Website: lowes
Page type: order-returns
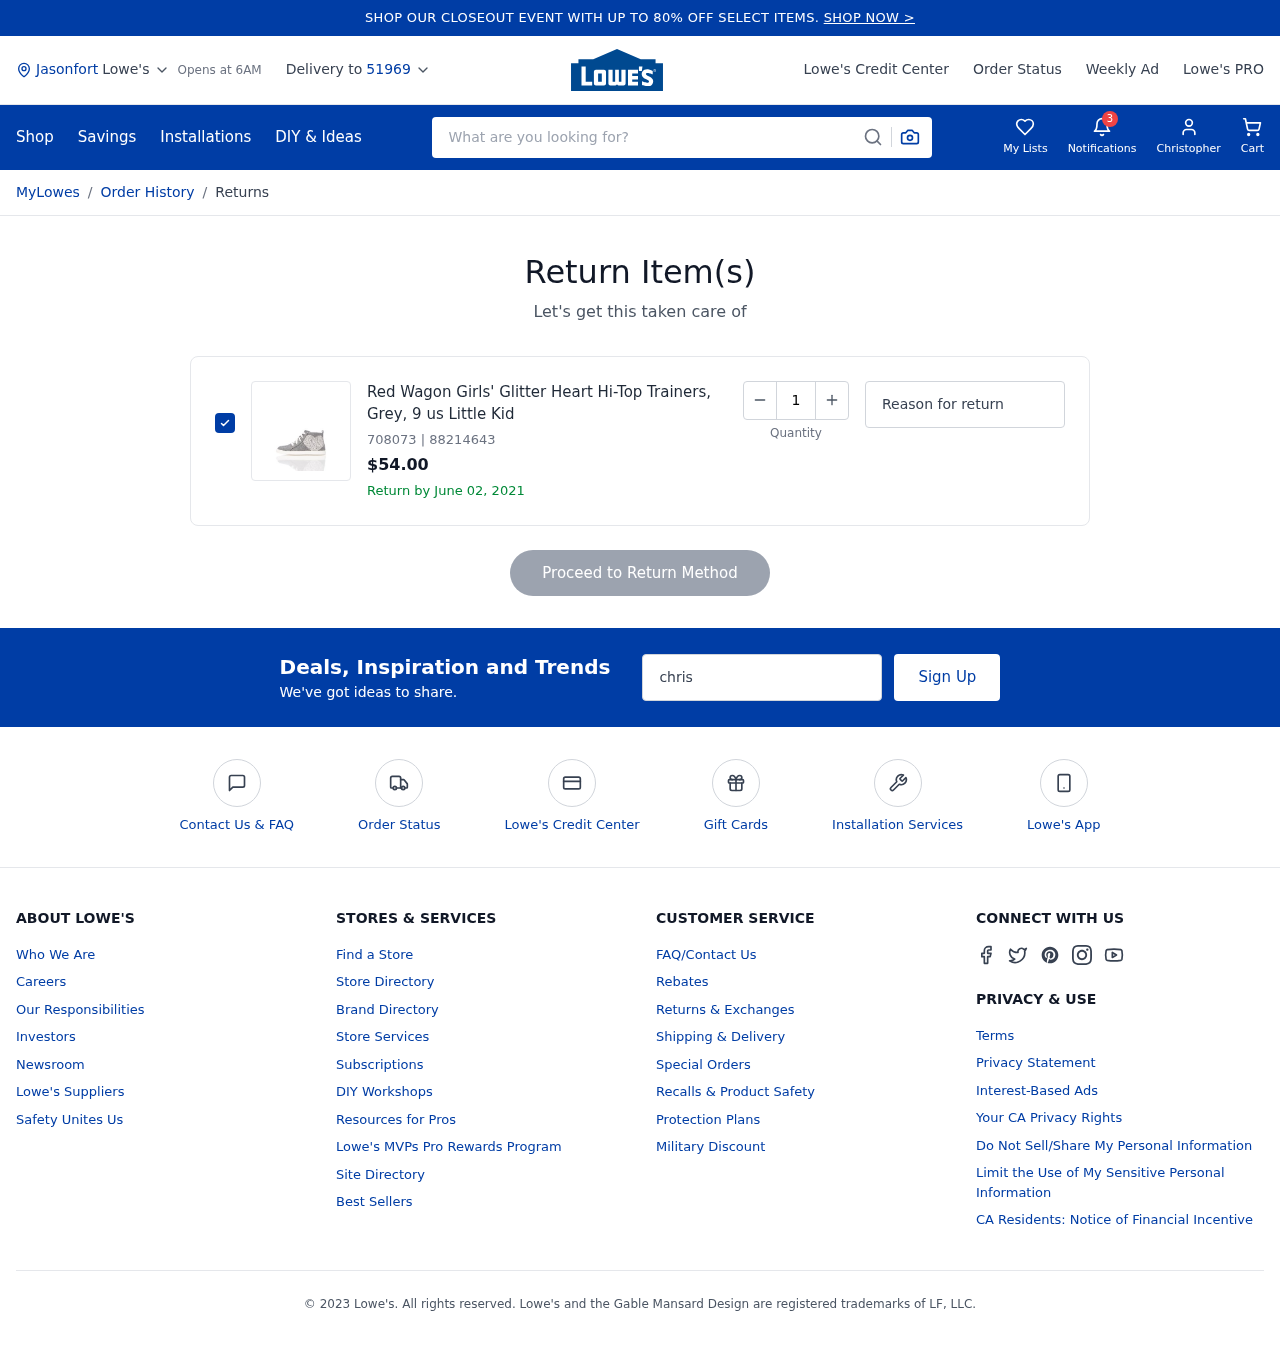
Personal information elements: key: PII_CITY
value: Jasonfort
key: PII_FIRSTNAME
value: Christopher
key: PII_POSTCODE
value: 51969
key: PII_EMAIL
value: christophercampbell@yahoo.com
Product elements: key: PRODUCT1_NAME
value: Red Wagon Girls' Glitter Heart Hi-Top Trainers, Grey, 9 us Little Kid
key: PRODUCT1_PRICE
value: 54
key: PRODUCT1_ITEM_NUMBER
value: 708073
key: PRODUCT1_MODEL_NUMBER
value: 88214643
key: PRODUCT1_QUANTITY
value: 1
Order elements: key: ORDER_RETURN_BY_DATE
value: June 02, 2021